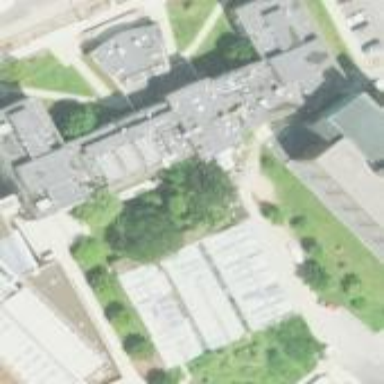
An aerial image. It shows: View of university building.